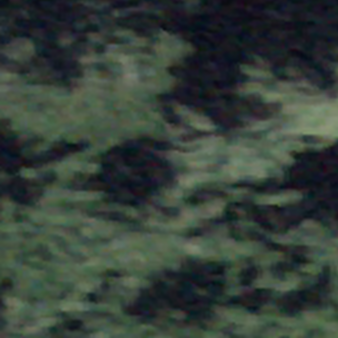
Label: other